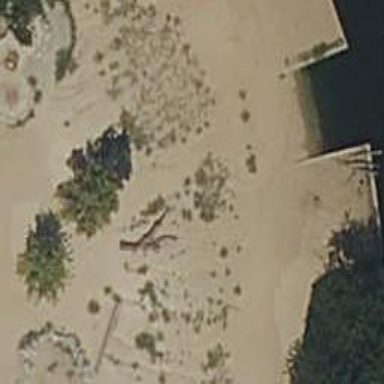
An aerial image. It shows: Natural area covered with sand.